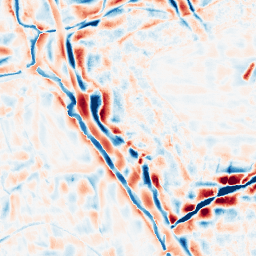
Category: wavelet
Decomposition family: wavelet_dwt
Decomposition parameters: wavelet: coif2
level: 4
Upsampling method: regularized
Upsampling parameters: scale: 4
lambda_reg: 0.001
Upsampling scale: 4